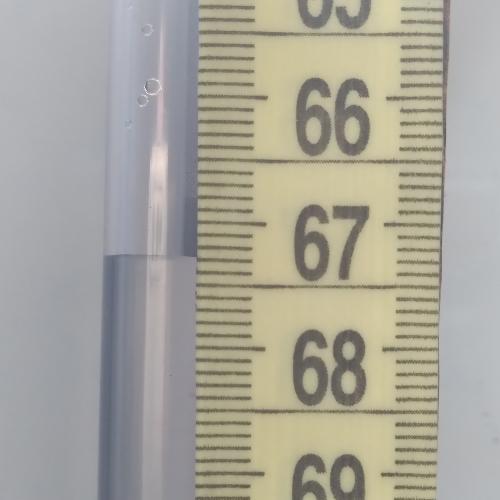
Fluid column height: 67.3 cm